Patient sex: M
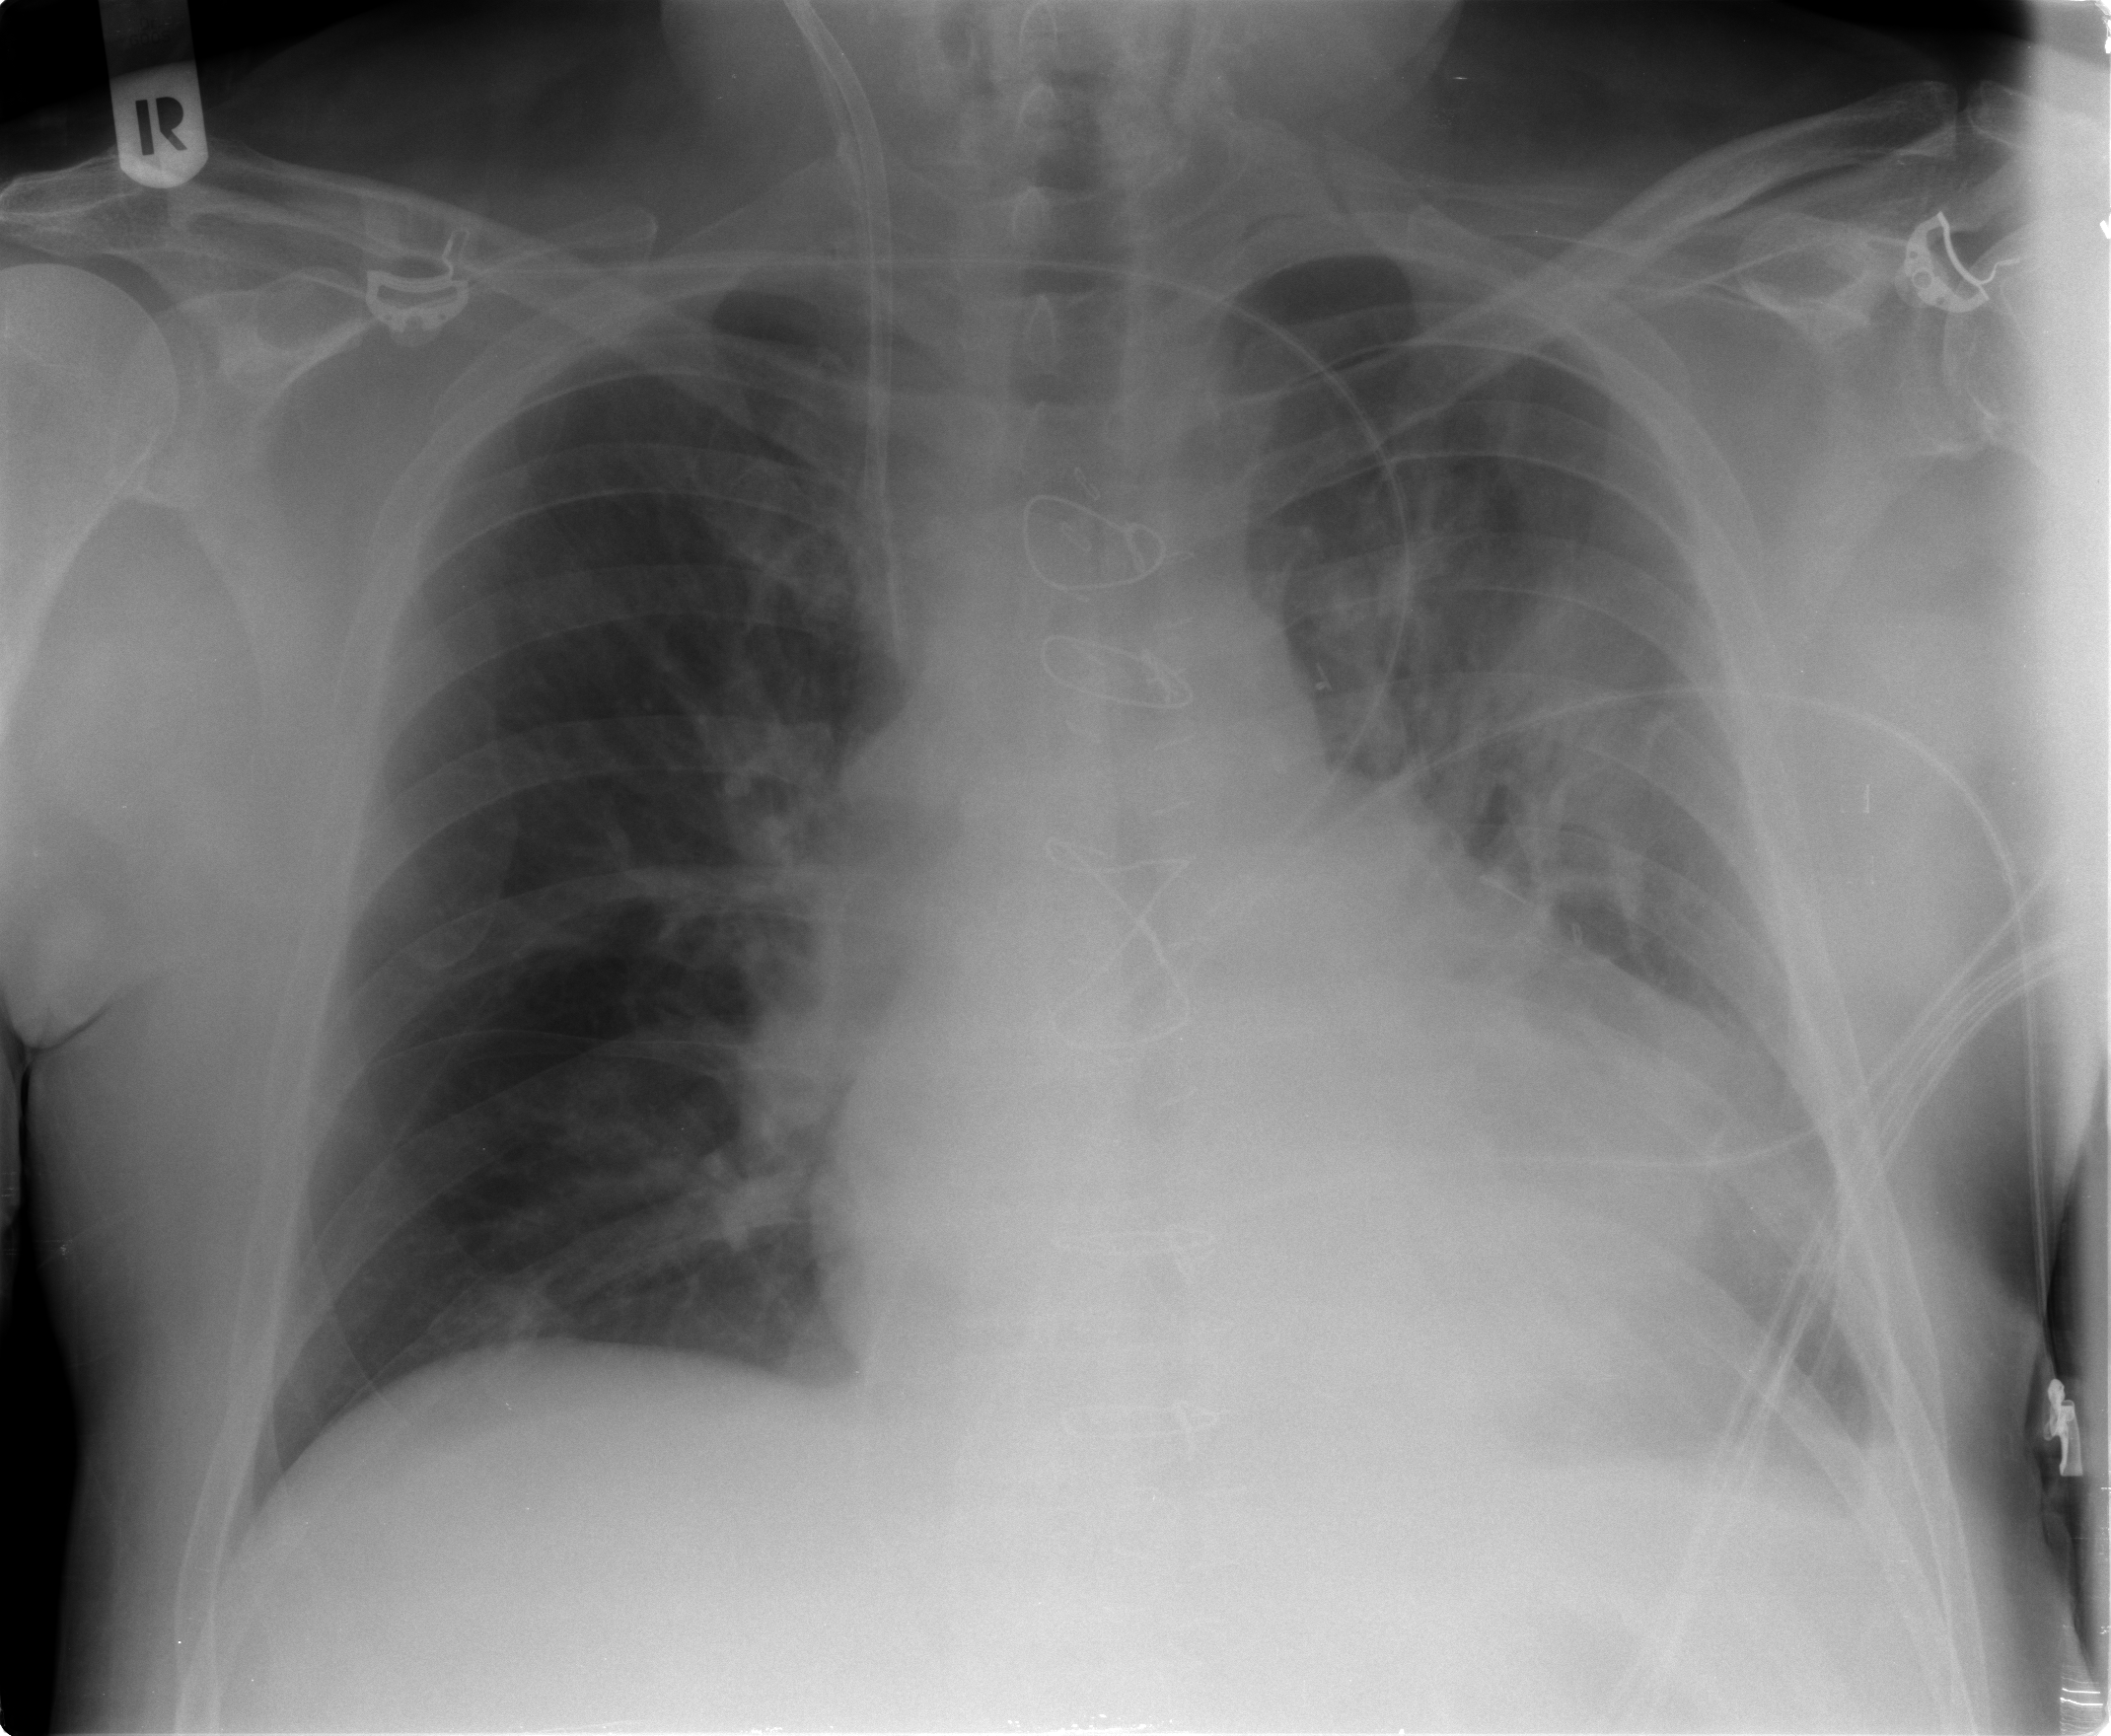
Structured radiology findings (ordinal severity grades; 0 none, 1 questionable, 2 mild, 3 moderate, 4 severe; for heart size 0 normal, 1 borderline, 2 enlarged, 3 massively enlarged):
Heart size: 2
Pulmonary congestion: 0
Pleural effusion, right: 0
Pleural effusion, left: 2
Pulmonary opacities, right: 0
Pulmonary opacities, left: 1
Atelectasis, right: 0
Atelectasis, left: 2